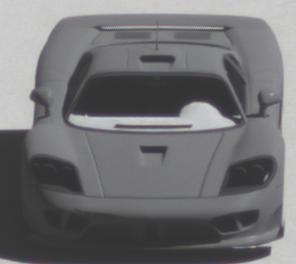
Make: Saleen
Model: S7
Detailed model: -
Model produced from: 2000
Model produced until: 2008
Doors: 2
Color: gray
Road condition: dry road
Daytime: midday
Contrast: high contrast